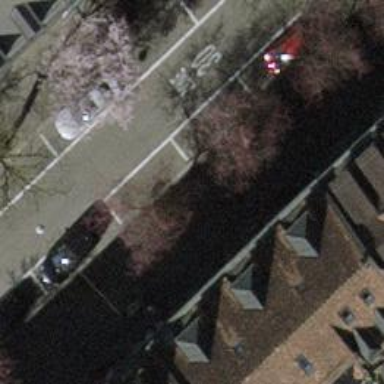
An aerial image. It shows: Avenue lined with trees.